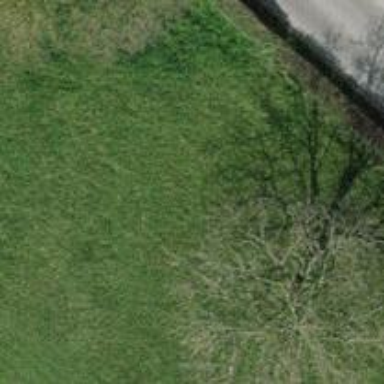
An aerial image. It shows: Row of trees in natural setting.